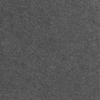
Label: dusty